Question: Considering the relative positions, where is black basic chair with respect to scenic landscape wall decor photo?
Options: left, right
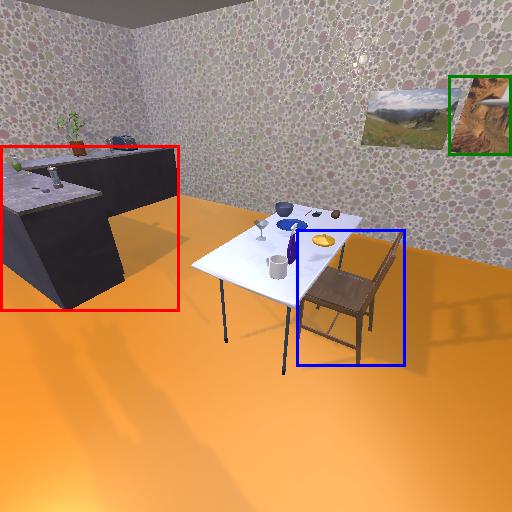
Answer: left